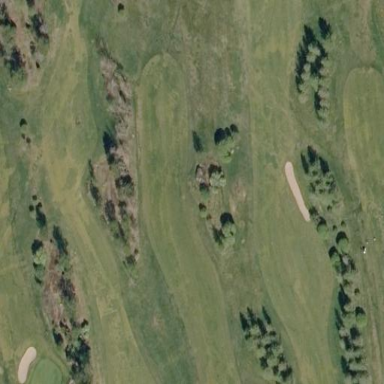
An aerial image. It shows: Golf fairway surrounded by grass.